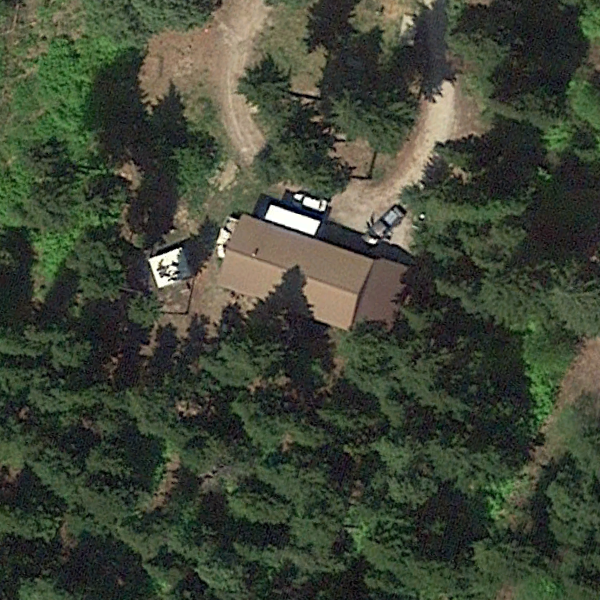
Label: SparseResidential